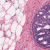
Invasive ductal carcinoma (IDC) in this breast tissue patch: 0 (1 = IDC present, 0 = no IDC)